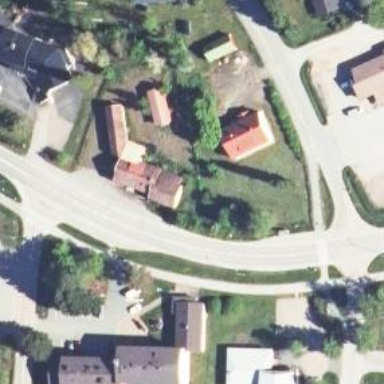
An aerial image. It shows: Tertiary road with asphalt surface.